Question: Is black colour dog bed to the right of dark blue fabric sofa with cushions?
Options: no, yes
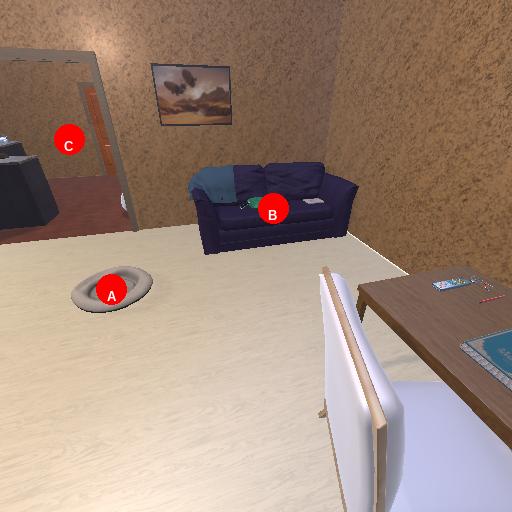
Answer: no